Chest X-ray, PA view. Patient: 40 years old, sex F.
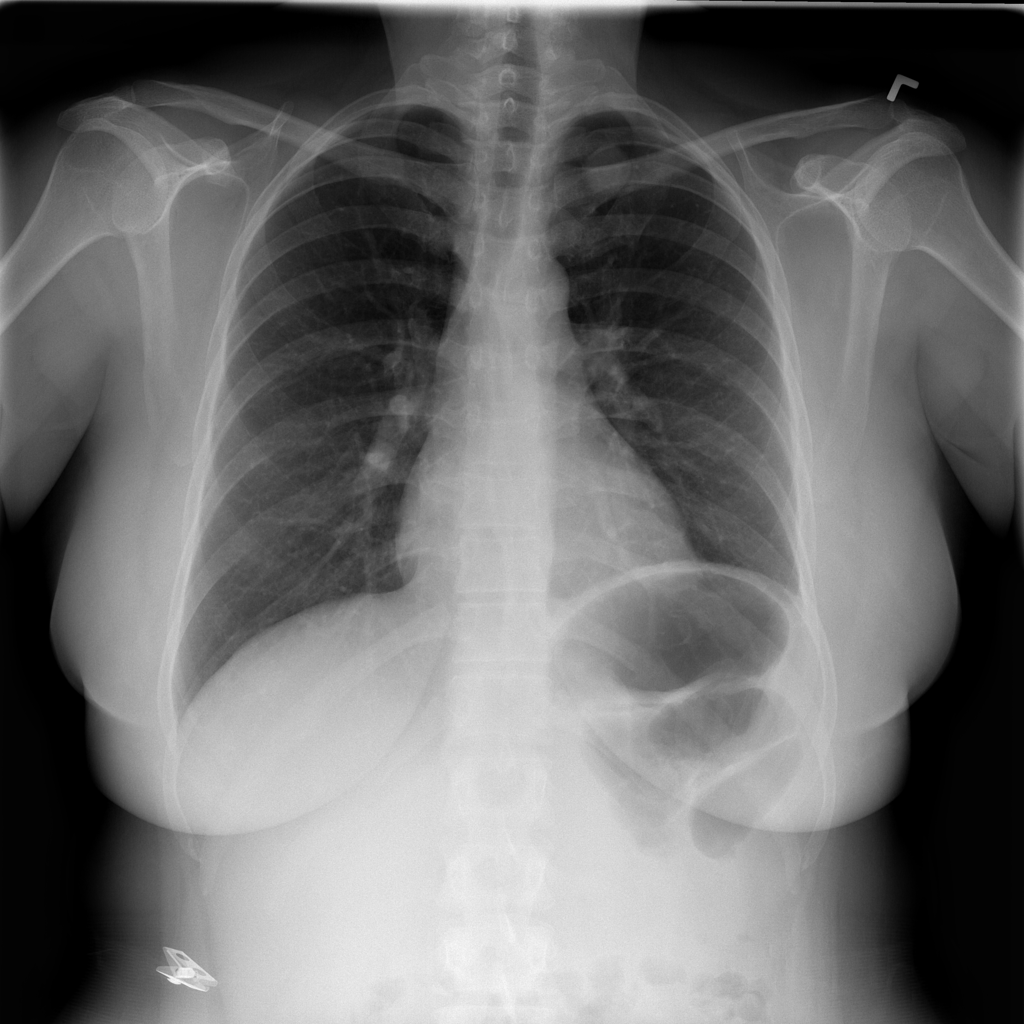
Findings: No Finding